Question: I have a dropdown that allows multiple options to be selected.
I want to easily and quickly search the database for these options.
To do so, I have opted to create a column in the DB for each option as set out below.
'''
userid | car |cdplayer|computer|
*********************************
785 | 1 | 0 | 1 |
'''
Each of the columns uses TinyInt(1). If the option is selected I store the value 1, else I store 0. The problem I see with this method is that the table can get quite large if there are a lot of options. If I stored the options in a single column, I assume that it would be much harder to search the database for the columns, but then the database would be much smaller (maybe this doesn't matter at all though).
Do you see any problems with the method I am currently employing? Is there a better way of achieving what I am trying to do?
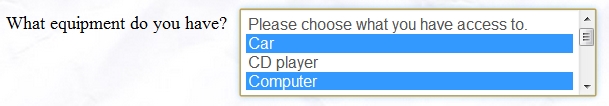
Answer: This is generally considered poor database design. It makes it hard to add new options, since you have to update the database schema, and change all applications to know about this new column.
A better solution is an options table with columns 'option_id' and 'option_name'. Then you use a reference table 'user_options' with columns 'user_id' and 'option_id' to link them.